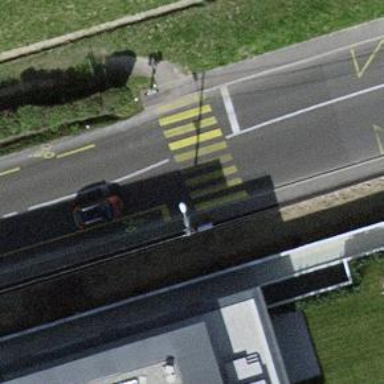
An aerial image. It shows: Marked crossing with zebra stripes on the road.